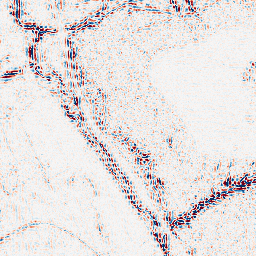
Category: wavelet
Decomposition family: wavelet_dwt
Decomposition parameters: wavelet: db4
level: 2
Upsampling method: regularized
Upsampling parameters: scale: 2
lambda_reg: 0.001
Upsampling scale: 2